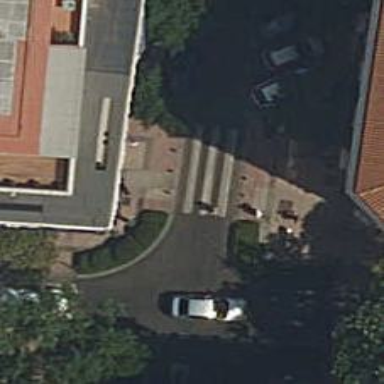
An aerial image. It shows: Marked road crossing.